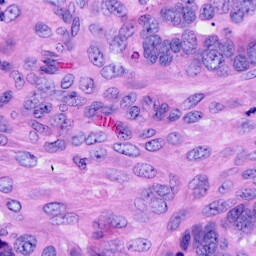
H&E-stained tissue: Ovarian